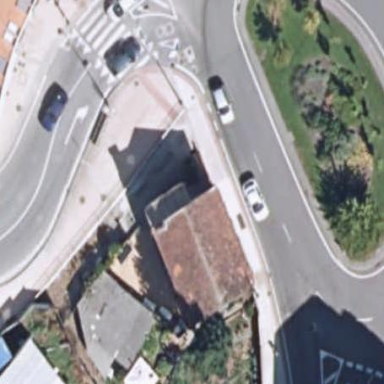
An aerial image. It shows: Secondary road around roundabout.